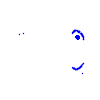
Particle: electron